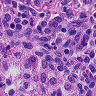
Metastatic tissue present: no